Question: Is there a way to access the Image Processing pipeline in Android HAL3 / Camera 2 and inject your own algorithms ? For instance, in the HAL implementation as shown below and described <URL> -- can developers inject their own algorithms for say color correction / noise reduction or maybe custom 3A algorithms ?
Are there API level access endpoints to these either from Camera2 or NDK Camera API ?

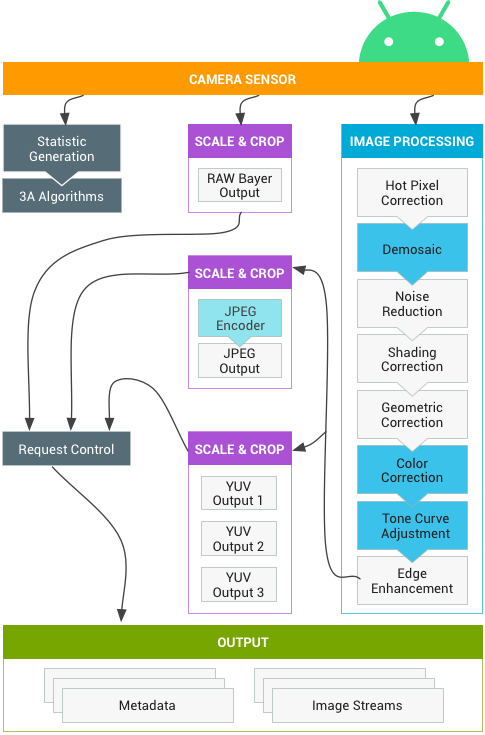
Answer: No. The implementation of camera ISPs varies a great deal, including the internal representation of the data at the hardware level, so having a common interface to plug in custom algorithms would be challenging.
In addition, many of the stages are either completely or partially implemented in hardware fixed-function blocks directly chained together, with limited configurability, so replacing them is not trivial from that perspective either.
However, if the camera device supports RAW output, you can write your own complete processing pipeline if you want; it's unlikely to be able to operate fast enough (or power-efficiently enough) for running the viewfinder, but certainly that can be done for still captures.
In terms of 3A control, if the camera device supports the <URL> capability, you can control the exposure parameters at the application level. The primary challenges there are not being able to use the ISP-generated statistics to speed up scene analysis for exposure, focus, and white-balance, and the slower feedback loop compared to the in-ISP algorithms.